Group 1:
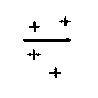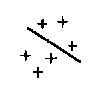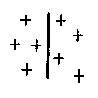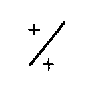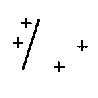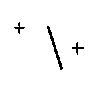
Group 2:
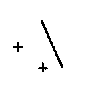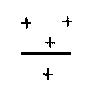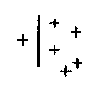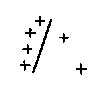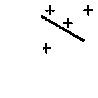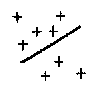
Rule separating the two groups: A line separates the crosses in half vs. a line does not separate the crosses in half.
Concepts: cluster, same, same_number, shape_cluster, sides_of_line
Author: Mikhail M. Bongard
Reference: M. M. Bongard, Pattern Recognition, Spartan Books, 1970, p. 234.